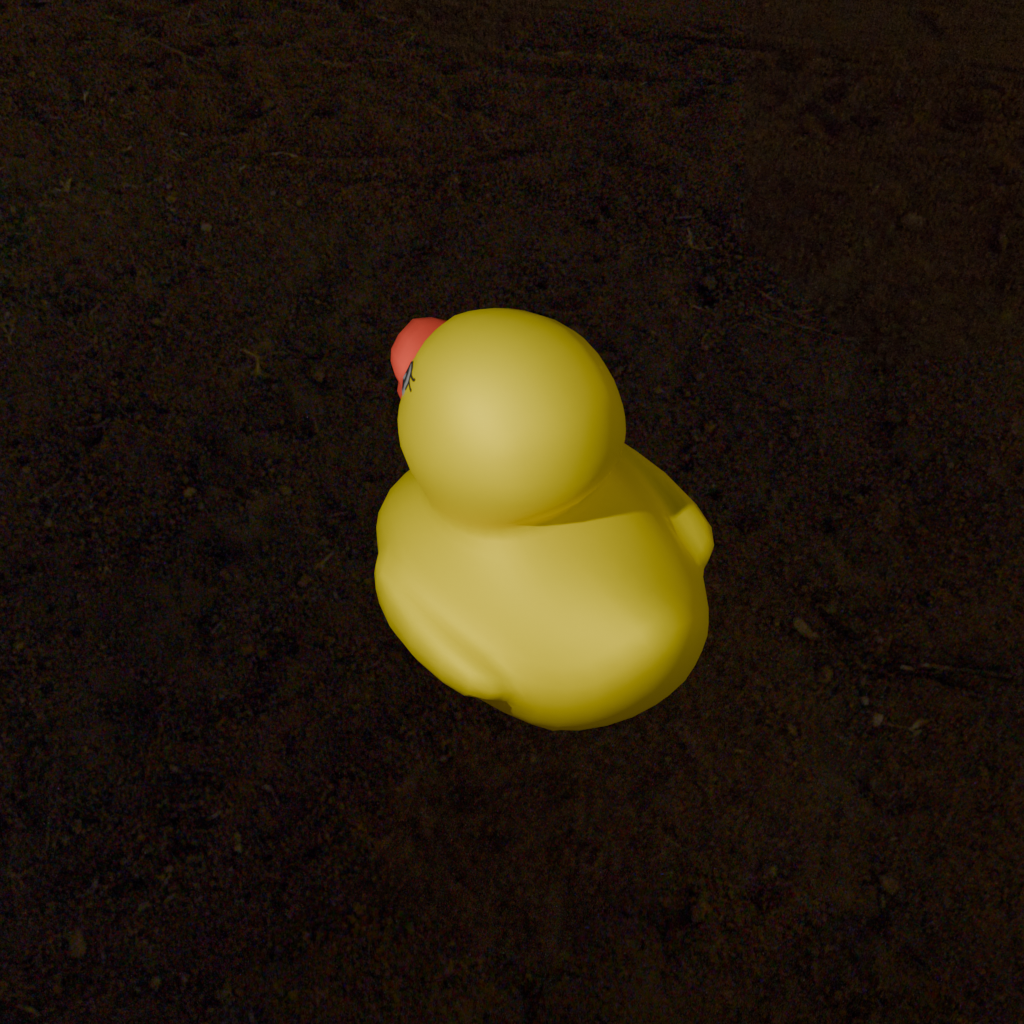
an image of a yellow rubber duck seen from <back_left_top> in a starry sky over a savanna at night.